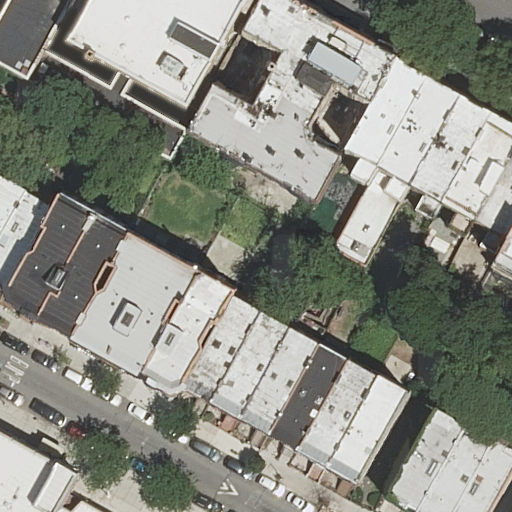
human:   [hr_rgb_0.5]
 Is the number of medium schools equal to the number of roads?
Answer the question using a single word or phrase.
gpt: no

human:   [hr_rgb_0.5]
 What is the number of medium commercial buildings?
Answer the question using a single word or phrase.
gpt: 0

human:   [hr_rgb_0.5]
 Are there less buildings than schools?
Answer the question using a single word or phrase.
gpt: no

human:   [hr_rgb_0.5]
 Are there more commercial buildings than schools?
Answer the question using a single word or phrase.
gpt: no

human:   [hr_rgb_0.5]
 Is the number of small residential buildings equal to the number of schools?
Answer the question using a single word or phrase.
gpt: no

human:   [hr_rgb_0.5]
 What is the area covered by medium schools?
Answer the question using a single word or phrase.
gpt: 238m2

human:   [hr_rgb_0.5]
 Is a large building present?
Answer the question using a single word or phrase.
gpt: yes

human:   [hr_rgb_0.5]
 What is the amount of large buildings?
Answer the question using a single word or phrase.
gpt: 1

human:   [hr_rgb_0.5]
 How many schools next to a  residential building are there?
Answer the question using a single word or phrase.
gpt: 1

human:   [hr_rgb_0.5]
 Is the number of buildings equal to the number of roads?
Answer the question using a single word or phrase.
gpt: no

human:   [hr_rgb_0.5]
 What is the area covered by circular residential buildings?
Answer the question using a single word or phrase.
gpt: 0m2

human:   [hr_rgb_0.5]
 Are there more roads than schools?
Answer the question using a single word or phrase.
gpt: yes

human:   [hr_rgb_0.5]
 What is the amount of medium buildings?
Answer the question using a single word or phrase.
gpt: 18

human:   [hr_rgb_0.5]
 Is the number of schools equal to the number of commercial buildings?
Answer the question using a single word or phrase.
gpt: no

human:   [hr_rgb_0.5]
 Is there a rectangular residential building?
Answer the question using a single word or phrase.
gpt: yes

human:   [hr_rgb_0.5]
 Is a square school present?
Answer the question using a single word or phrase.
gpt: no

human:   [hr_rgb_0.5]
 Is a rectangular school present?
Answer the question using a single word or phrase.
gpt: yes

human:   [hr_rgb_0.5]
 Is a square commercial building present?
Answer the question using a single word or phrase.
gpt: no

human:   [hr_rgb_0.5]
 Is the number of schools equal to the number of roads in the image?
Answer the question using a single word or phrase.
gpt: no

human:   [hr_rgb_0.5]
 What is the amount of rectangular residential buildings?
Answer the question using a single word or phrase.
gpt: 16

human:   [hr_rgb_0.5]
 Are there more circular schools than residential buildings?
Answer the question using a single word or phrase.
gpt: no

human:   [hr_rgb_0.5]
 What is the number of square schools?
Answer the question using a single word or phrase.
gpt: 0

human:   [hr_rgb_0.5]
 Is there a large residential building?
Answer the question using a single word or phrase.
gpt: yes

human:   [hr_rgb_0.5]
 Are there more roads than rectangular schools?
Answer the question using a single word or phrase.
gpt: yes

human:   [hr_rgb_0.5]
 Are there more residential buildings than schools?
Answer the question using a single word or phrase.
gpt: yes

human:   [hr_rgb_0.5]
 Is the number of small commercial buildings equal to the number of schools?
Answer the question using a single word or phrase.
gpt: no

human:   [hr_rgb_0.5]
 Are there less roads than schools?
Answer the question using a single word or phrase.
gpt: no

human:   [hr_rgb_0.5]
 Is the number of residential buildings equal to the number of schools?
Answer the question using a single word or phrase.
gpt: no

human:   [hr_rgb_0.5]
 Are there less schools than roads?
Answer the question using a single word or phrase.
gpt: yes

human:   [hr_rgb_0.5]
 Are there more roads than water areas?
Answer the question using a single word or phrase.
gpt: yes

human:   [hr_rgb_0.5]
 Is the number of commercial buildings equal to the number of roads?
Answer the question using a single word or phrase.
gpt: no

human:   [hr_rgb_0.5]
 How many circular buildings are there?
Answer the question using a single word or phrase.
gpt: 0

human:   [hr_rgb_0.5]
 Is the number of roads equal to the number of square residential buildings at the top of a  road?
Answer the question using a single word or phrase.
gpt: no

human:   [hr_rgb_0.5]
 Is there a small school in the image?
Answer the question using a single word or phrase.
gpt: no

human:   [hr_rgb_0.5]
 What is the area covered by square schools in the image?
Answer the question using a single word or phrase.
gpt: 0m2

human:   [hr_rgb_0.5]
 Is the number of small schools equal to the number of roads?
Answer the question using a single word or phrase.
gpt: no